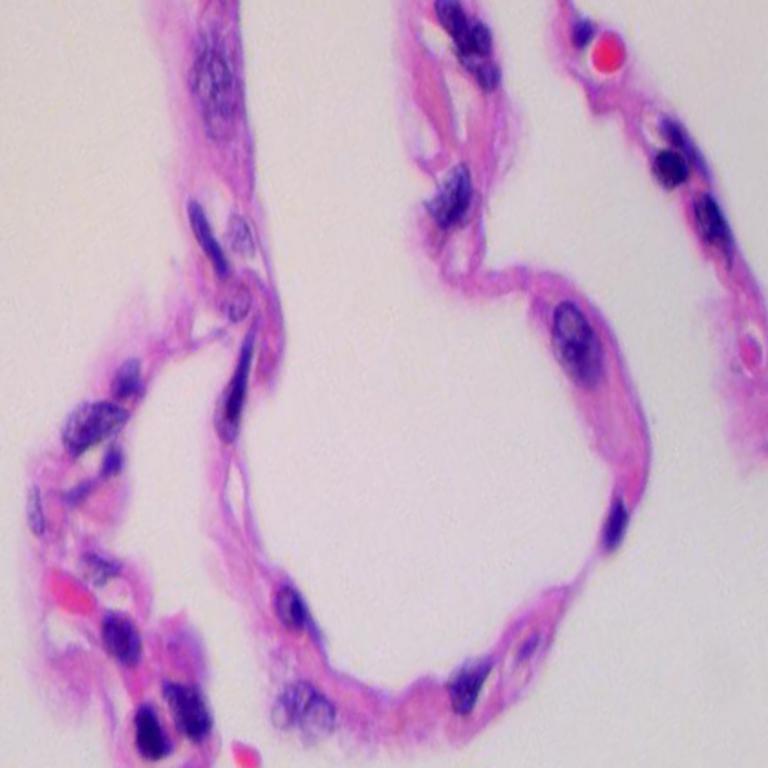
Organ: lung
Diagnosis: benign